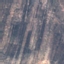
Label: PermanentCrop